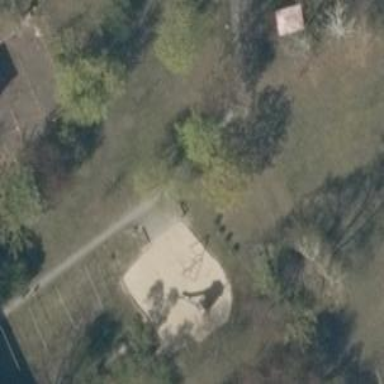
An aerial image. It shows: Playground area for leisure activities on the land.